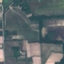
Land use / land cover class: PermanentCrop